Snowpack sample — Buffalo Mountain, Silverthorne, Colorado, USA (1/25/25, 10:11 AM MST)
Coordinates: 39.6222, -106.1139
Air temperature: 22 °F
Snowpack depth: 110 cm
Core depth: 10 cm
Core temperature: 46.4 °F
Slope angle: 12°, slope face: 102°
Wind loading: high
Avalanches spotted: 0
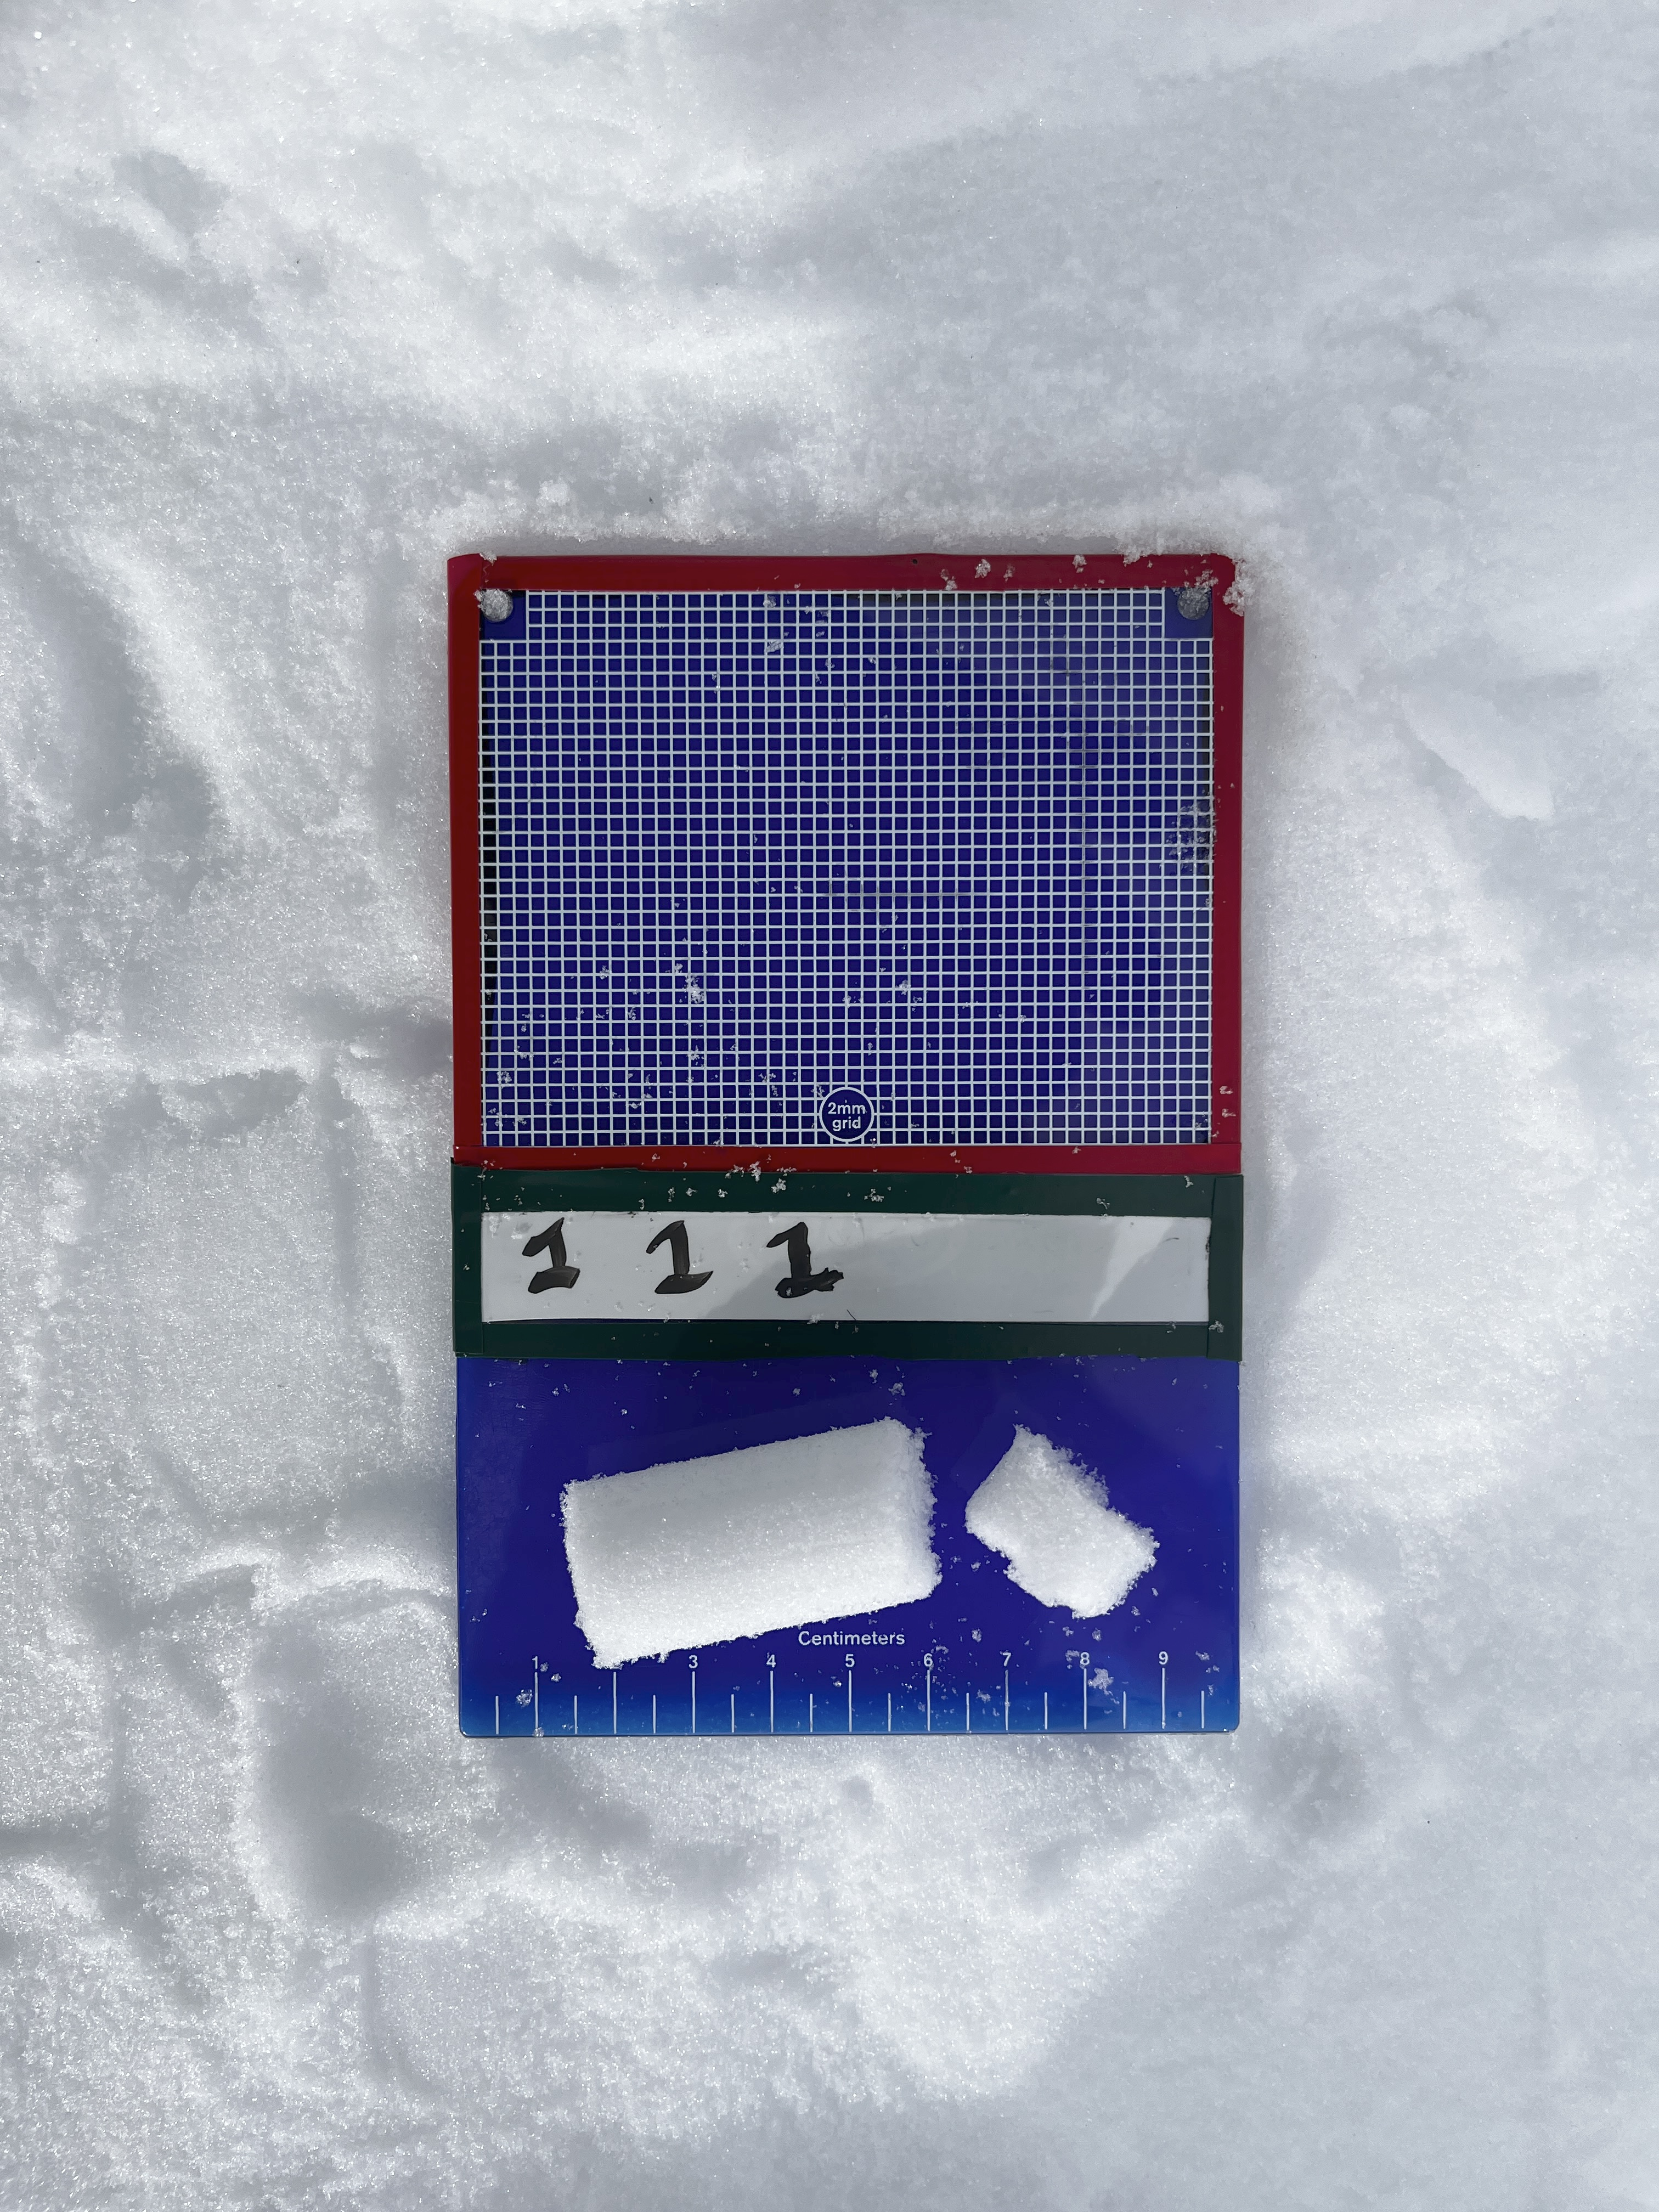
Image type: crystal_card
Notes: No avalanches nearby, collected on the outskirts of a fire break 15 meters from the treeline, on way to Buffalo and Red Mountain